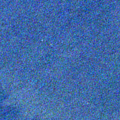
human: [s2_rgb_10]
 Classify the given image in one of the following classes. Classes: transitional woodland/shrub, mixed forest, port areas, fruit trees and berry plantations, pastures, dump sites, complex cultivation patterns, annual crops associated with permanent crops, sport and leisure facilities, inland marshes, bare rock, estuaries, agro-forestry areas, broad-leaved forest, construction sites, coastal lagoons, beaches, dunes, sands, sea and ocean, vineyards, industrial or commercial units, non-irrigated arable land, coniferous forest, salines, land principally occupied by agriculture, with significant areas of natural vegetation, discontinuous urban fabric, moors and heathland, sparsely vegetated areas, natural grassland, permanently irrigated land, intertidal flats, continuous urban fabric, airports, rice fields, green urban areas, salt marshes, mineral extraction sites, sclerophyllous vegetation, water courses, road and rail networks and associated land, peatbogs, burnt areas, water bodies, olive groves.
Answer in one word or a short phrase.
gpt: sea and ocean